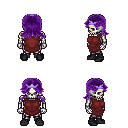
a pixel art fantasy rpg character, male body template, skeleton, maroon tunic, metal pants, purple loose hair, purple tiara, black shoes, four views (front, back, left, right), 2x2 character sprite sheet, small pixel art, hard edges, no anti-aliasing